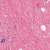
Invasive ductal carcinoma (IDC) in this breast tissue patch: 0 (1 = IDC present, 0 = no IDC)